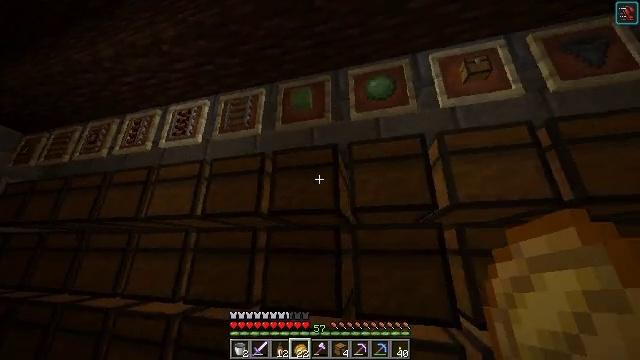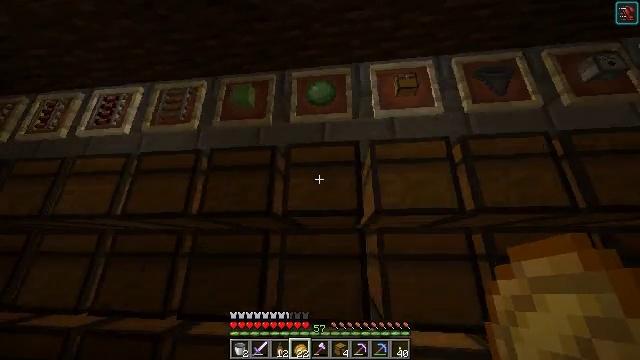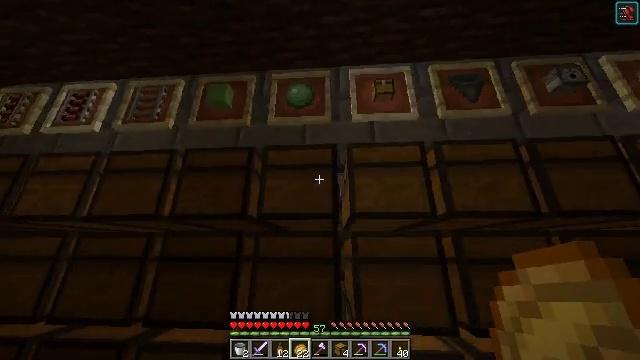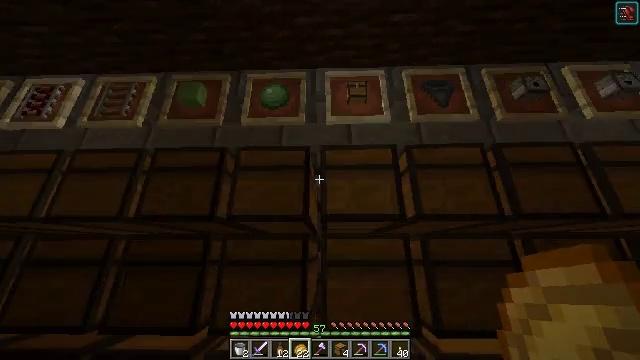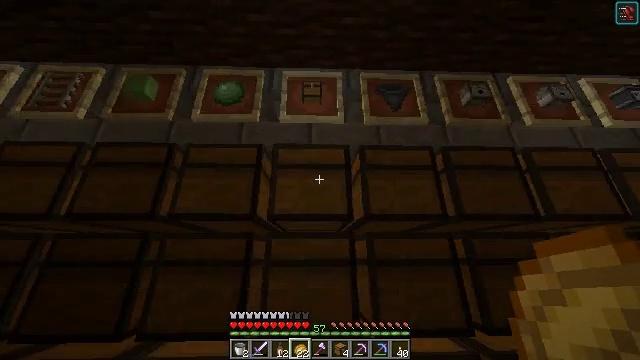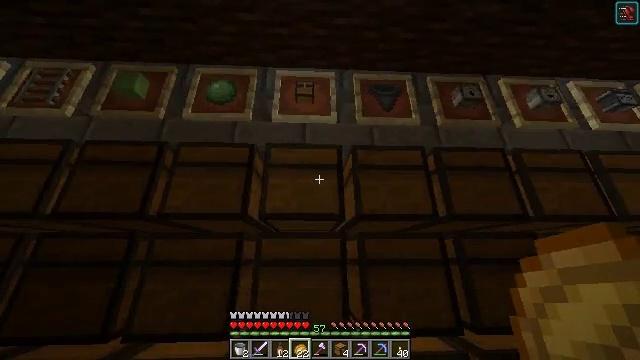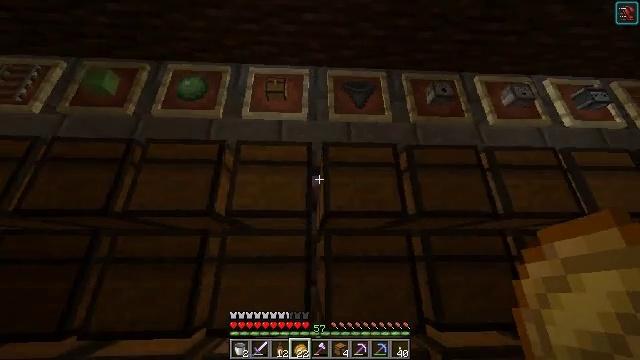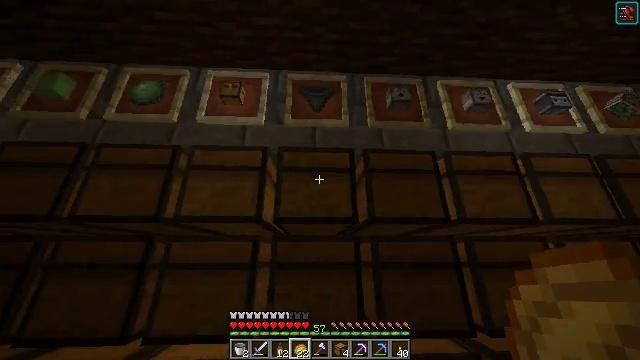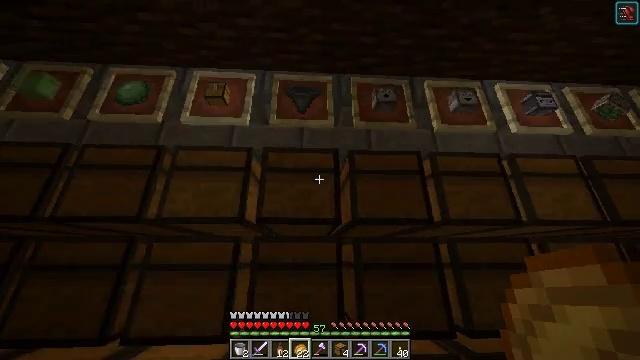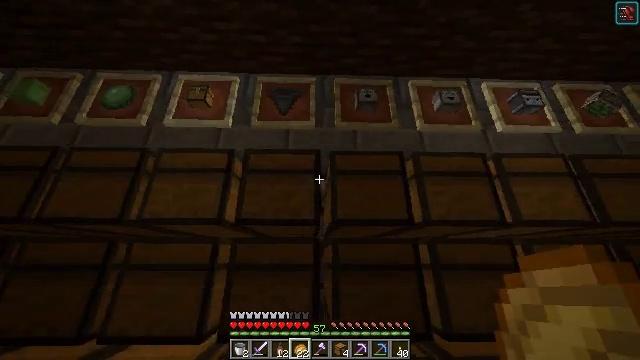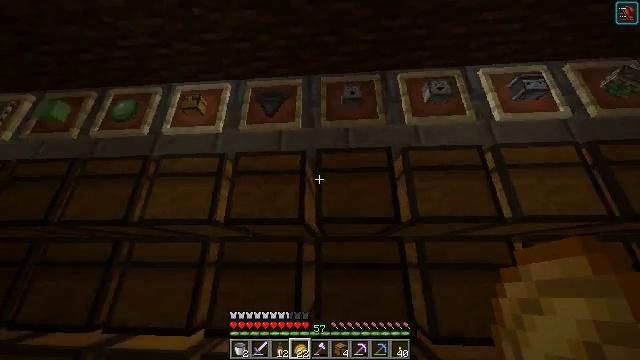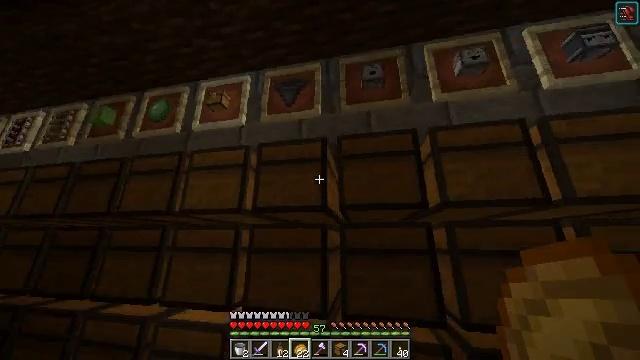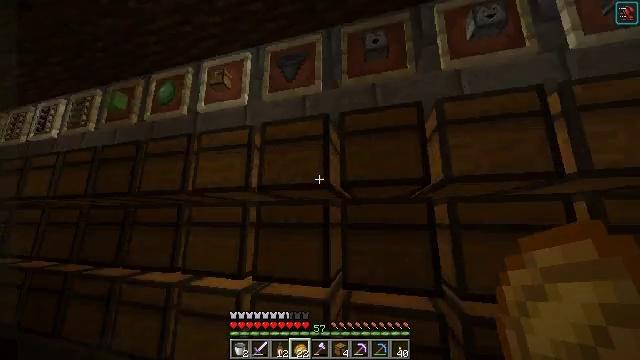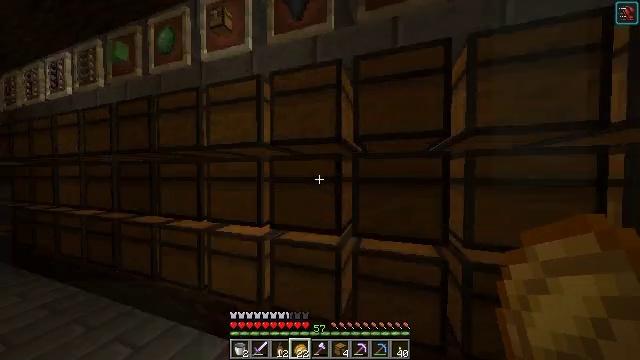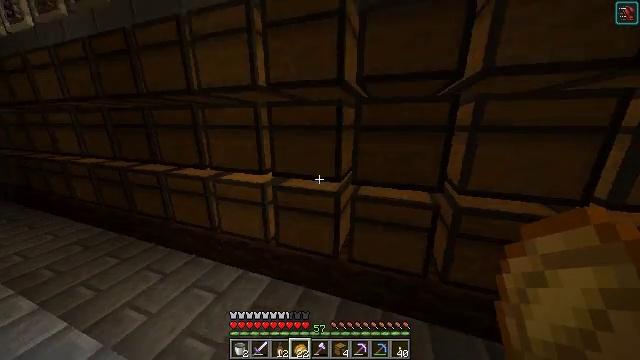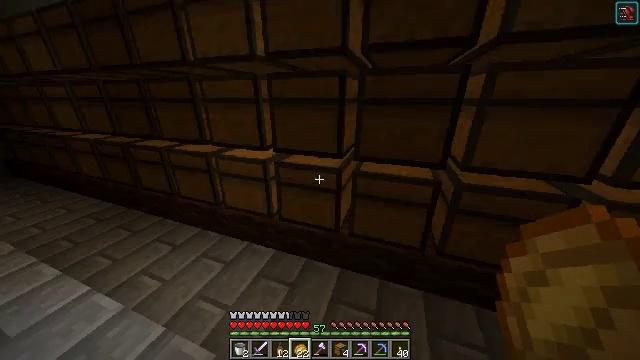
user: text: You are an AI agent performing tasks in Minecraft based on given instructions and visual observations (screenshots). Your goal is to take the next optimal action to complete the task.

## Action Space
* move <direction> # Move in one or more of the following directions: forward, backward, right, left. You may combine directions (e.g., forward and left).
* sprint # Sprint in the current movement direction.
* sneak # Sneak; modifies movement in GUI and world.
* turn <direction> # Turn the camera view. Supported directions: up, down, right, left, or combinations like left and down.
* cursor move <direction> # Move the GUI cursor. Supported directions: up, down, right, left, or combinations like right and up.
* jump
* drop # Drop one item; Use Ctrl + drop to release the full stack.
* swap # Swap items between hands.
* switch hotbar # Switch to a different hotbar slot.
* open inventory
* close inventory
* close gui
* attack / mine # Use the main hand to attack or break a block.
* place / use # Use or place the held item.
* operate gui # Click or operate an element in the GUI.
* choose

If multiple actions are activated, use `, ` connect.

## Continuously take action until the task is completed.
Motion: motion action
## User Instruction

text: Collect the dropper by hitting it.
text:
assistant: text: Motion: move right, turn right
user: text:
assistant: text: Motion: move right, turn right
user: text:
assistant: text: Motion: move right, turn right
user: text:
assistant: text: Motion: move right, turn right
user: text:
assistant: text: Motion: move right
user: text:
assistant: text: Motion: move right
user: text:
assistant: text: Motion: move right
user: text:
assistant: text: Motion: move right
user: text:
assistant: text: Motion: move right, turn left
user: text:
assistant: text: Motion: turn left
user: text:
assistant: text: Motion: turn left and down
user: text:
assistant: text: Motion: turn left and down
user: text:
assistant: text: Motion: turn left and down
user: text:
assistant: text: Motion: turn down
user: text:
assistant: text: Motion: turn down
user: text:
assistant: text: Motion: turn down
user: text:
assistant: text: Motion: no_op
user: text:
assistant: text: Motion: no_op
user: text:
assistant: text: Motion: use / place
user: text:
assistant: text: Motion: use / place
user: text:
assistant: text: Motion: use / place
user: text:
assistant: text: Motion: no_op
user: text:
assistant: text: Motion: no_op
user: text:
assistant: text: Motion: open gui
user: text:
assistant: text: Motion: no_op
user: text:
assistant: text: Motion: no_op
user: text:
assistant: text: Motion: no_op
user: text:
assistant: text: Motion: cursor move left
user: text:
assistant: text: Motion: cursor move left and up
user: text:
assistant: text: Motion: cursor move left and up